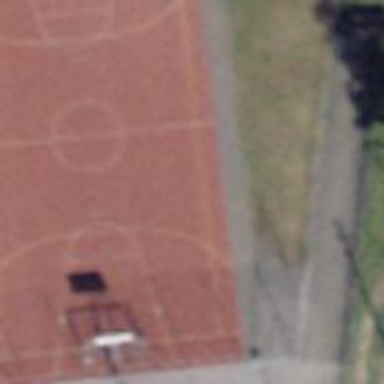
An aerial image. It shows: Tartan basketball court on the leisure land pitch.